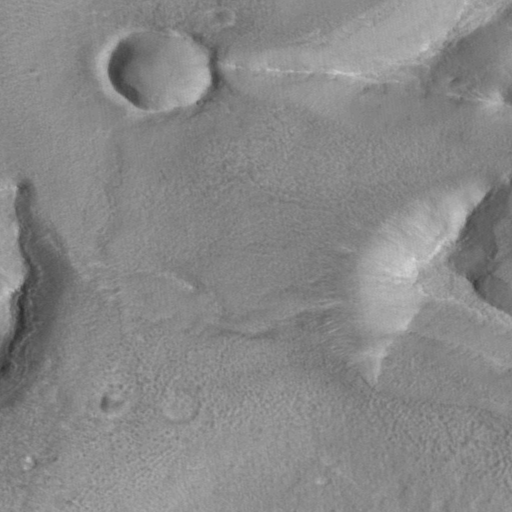
Classes present: Background